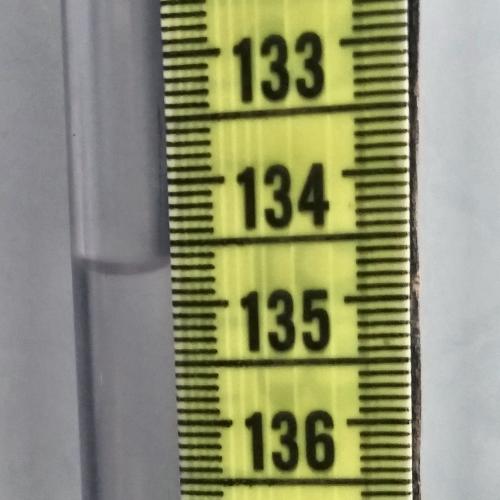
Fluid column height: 134.7 cm